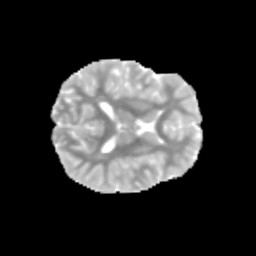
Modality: MD
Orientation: axial
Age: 13
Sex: female
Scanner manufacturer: siemens
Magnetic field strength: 3 T
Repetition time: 3.8 s
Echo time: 0.07 s